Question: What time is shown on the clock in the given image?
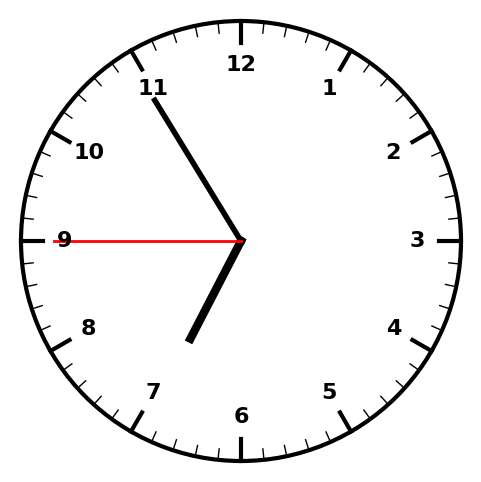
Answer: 06:54:45